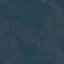
Land use / land cover class: Forest